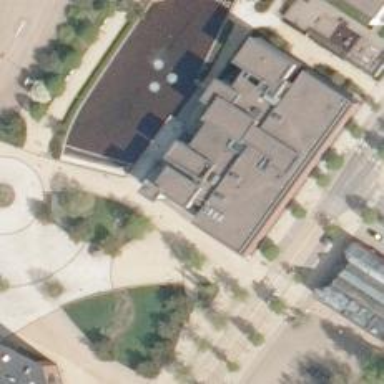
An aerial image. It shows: Building with brown roof. The brown color adds warm touch to the structure.